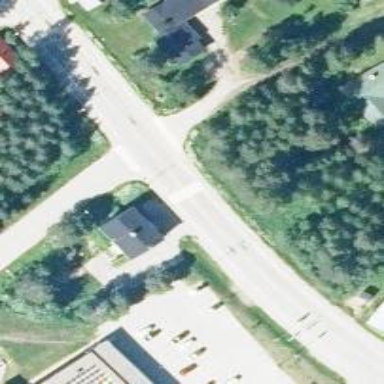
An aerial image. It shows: Uncontrolled zebra crossing on the road.